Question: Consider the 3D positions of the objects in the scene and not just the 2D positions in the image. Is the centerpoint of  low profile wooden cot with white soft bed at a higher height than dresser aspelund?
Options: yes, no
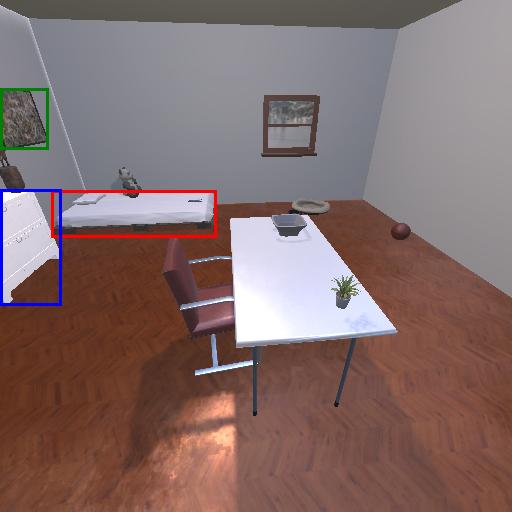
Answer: yes